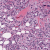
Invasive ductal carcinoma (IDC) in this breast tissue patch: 1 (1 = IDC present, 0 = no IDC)